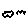
Label: cloud